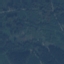
Label: Forest